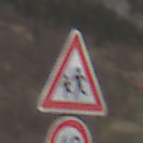
Verkehrszeichen: KinderRechts
Zusatzzeichen unten: Geschwindigkeit60
Umgebung: Outdoor, Nature
Tageszeit: MorningAfternoon
Wetter: PartlyCloudy
Licht: Natural
Jahreszeit: NotSpecified
Kontrast: HighContrast